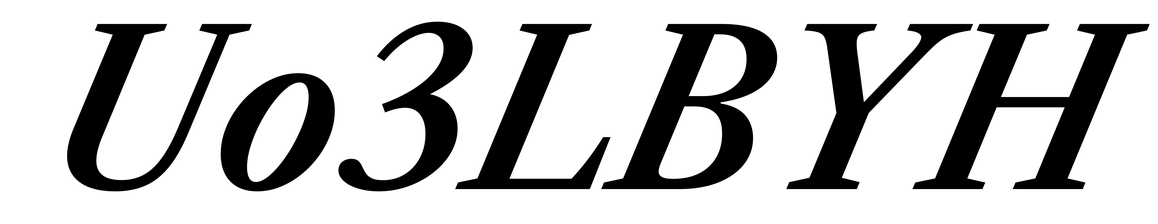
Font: LibreCaslonText-Italic_SemiBold_Italic